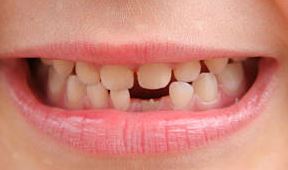
Condition: hypodontia